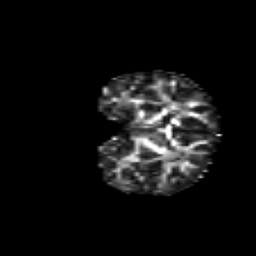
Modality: FA
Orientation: coronal
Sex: male
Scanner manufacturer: siemens
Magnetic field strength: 3 T
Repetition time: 5 s
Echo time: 0.071 s